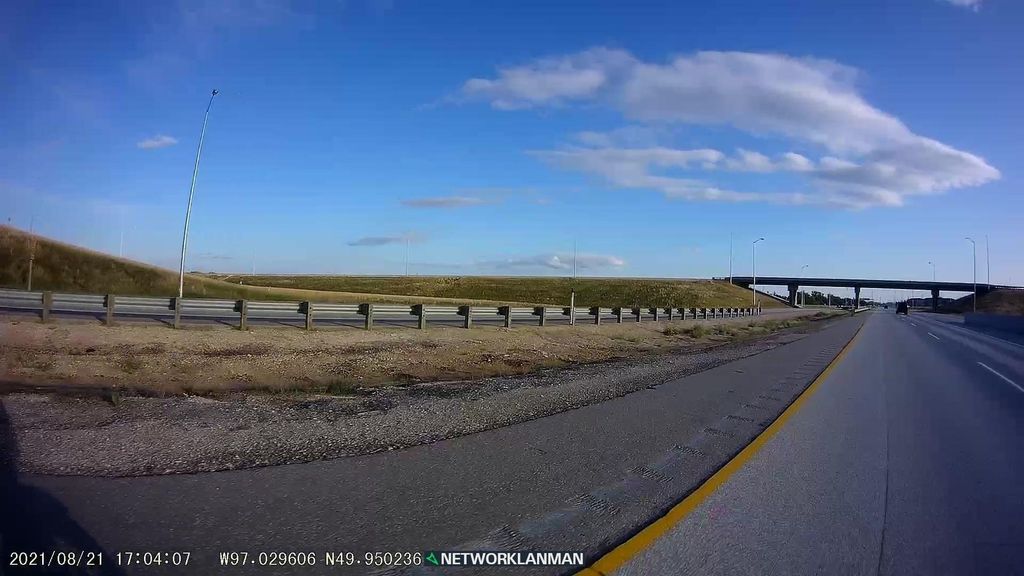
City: winnipeg